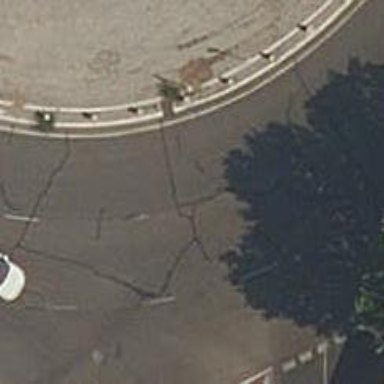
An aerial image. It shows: Tertiary road with asphalt surface leading to roundabout.